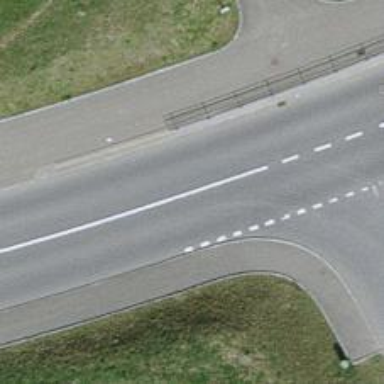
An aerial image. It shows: Tertiary road.